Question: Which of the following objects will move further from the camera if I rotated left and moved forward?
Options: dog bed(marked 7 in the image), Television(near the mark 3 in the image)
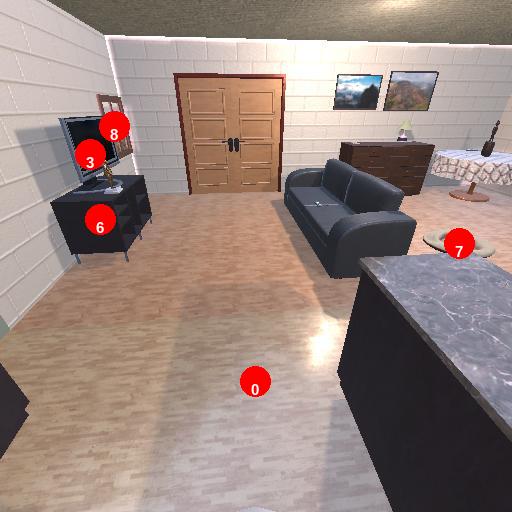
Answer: dog bed(marked 7 in the image)